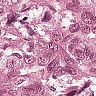
Metastatic tissue present: yes